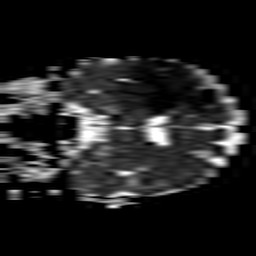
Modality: ADC
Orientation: coronal
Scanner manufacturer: philips
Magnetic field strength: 1.5 T
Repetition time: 3.395 s
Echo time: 0.06922 s